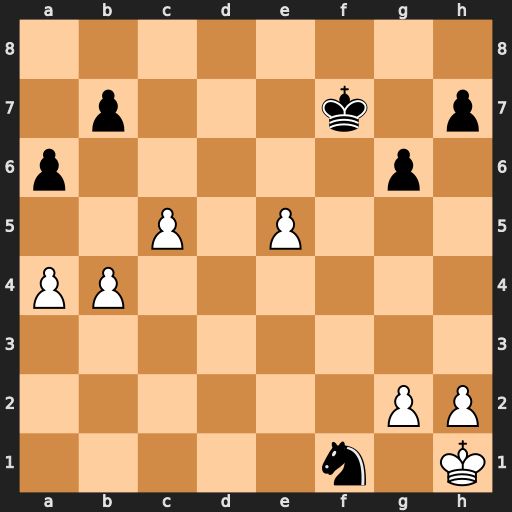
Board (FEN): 8/1p3k1p/p5p1/2P1P3/PP6/8/6PP/5n1K
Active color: w
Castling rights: -
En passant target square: -
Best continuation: b5 axb5 axb5 Ne3 c6 bxc6 b6